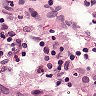
Metastatic tissue present: yes